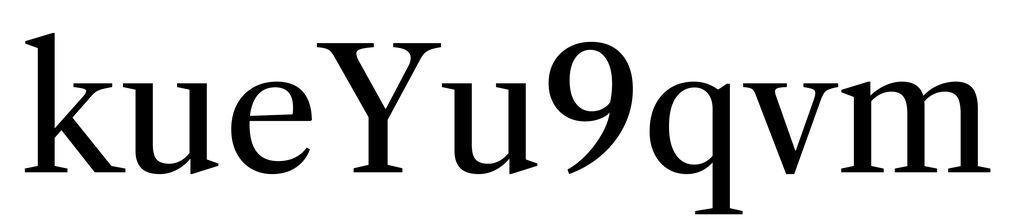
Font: LibreCaslonText_Regular